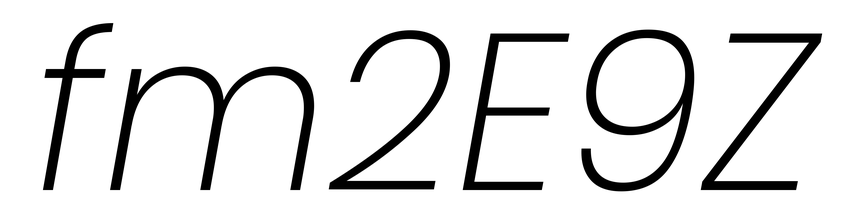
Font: Poppins-ExtraLightItalic